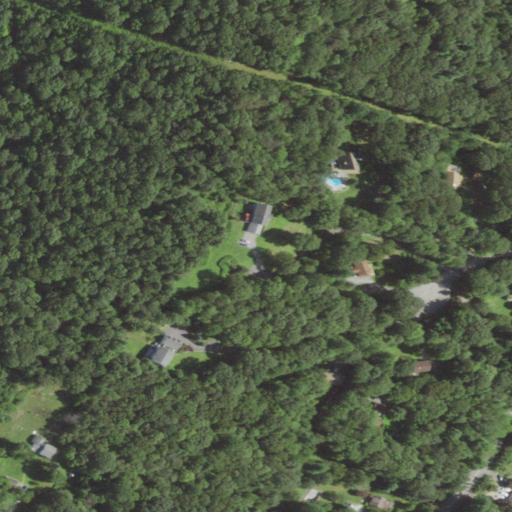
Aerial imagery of mountain in New York named Barrett Hill containing deciduous forest, open development, low intensity development, and medium intensity development